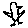
Label: bird